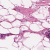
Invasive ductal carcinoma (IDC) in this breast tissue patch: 0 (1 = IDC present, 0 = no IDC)